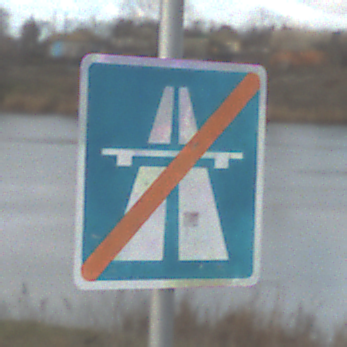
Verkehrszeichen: EndeAutbahn
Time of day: SunriseSunset
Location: Outdoor (RoadRail)
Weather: PartlyCloudy
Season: NotSpecified
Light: Natural